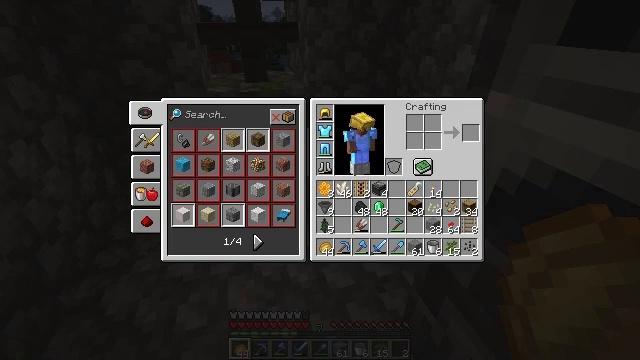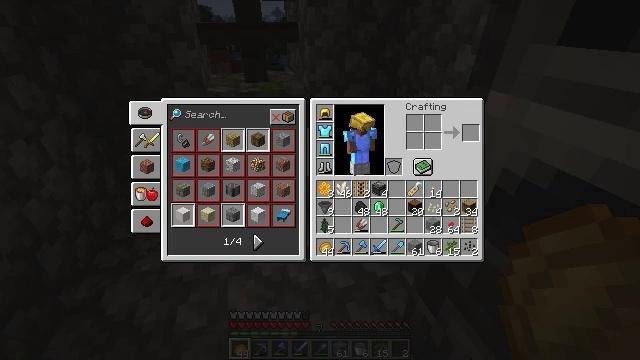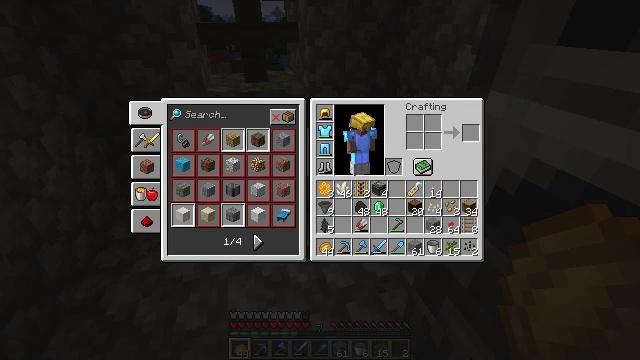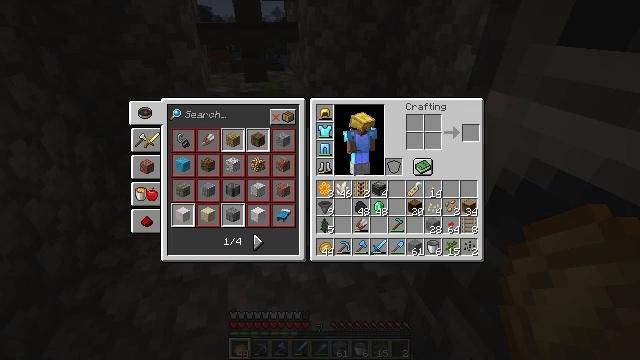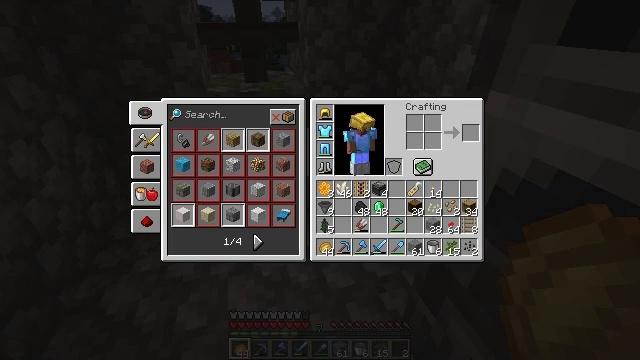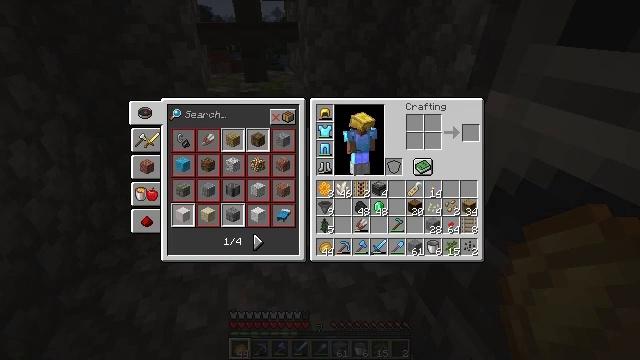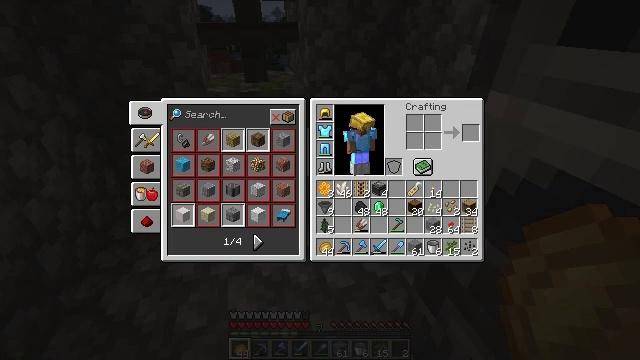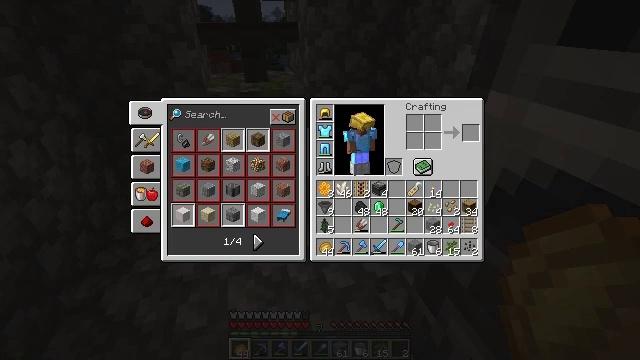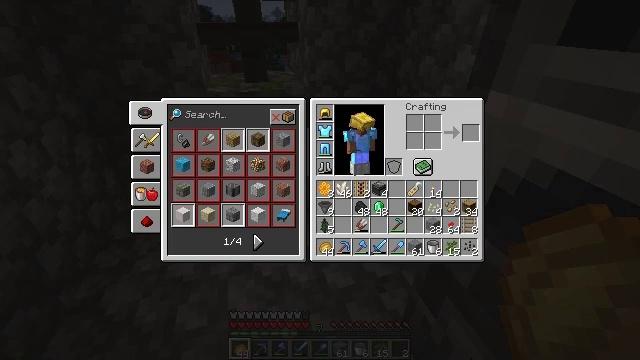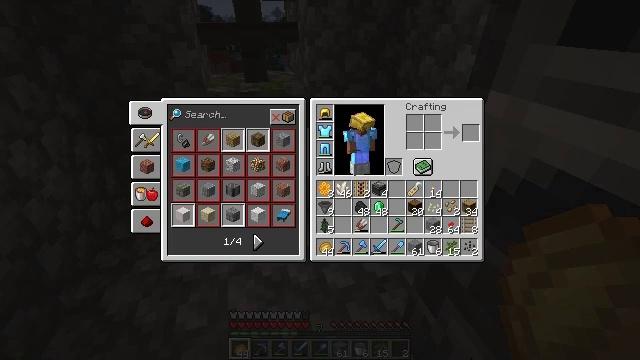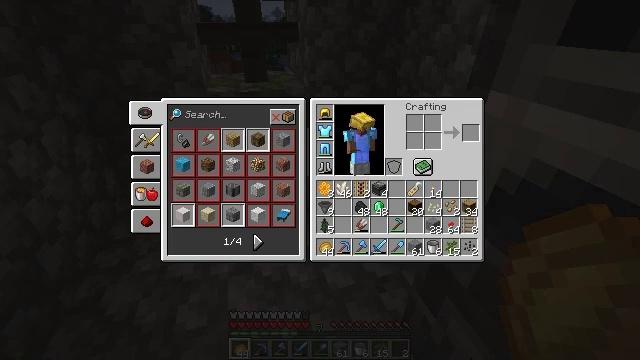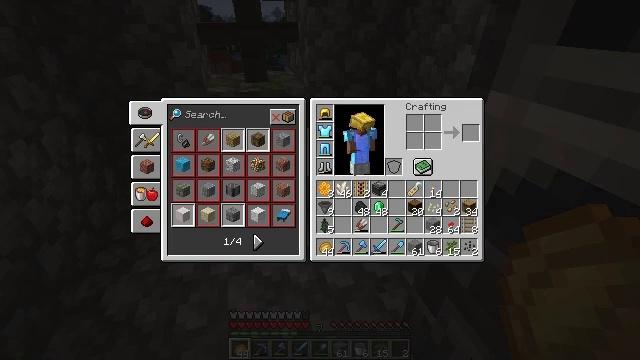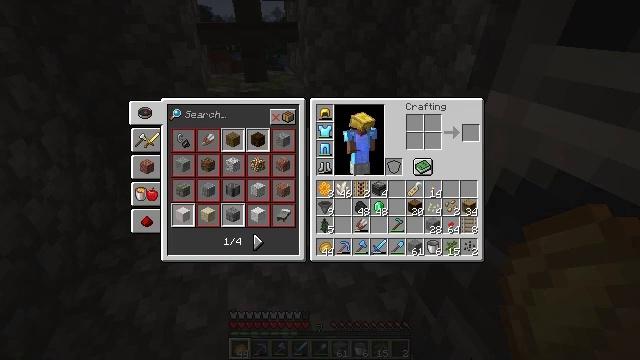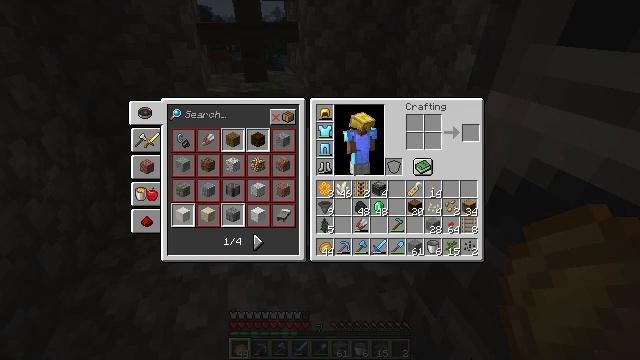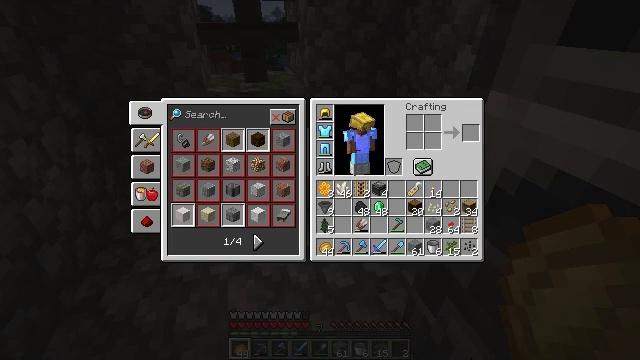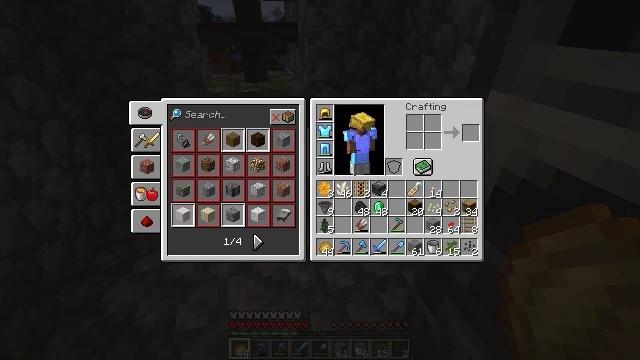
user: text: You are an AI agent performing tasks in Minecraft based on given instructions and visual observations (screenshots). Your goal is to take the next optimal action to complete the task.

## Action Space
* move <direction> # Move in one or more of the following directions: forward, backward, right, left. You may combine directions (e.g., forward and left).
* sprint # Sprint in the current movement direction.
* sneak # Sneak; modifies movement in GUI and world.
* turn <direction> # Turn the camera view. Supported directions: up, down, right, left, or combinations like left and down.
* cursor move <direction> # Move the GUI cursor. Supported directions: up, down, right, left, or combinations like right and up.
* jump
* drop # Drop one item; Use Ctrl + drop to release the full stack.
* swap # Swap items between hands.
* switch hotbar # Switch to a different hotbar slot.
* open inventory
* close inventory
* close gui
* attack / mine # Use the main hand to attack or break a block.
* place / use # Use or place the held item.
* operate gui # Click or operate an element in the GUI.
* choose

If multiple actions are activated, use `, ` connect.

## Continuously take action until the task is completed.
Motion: motion action
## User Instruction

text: Recover the brewing stand by mining it.
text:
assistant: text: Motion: no_op
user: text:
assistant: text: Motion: no_op
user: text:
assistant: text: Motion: no_op
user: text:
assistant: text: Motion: no_op
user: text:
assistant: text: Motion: no_op
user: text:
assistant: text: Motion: no_op
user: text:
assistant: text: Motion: no_op
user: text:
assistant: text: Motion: no_op
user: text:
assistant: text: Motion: no_op
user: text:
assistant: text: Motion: no_op
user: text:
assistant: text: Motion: no_op
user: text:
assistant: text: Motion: no_op
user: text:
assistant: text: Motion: no_op
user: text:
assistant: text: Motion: no_op
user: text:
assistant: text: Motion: no_op
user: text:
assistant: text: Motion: no_op
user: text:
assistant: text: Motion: no_op
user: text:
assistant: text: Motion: no_op
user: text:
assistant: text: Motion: no_op
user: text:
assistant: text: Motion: no_op
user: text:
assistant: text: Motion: no_op
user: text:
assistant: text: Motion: no_op
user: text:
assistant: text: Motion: no_op
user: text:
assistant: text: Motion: no_op
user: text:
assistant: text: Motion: no_op
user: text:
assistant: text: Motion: no_op
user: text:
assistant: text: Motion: no_op
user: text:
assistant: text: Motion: no_op
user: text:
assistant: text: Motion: no_op
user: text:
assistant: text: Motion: no_op